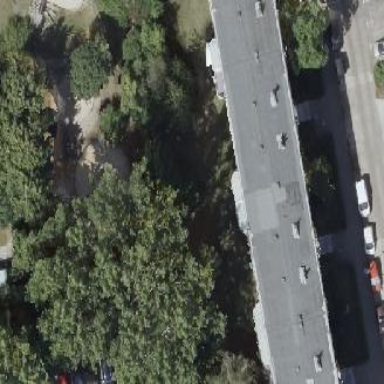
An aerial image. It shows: Apartment building with flat roof.